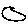
Label: moon